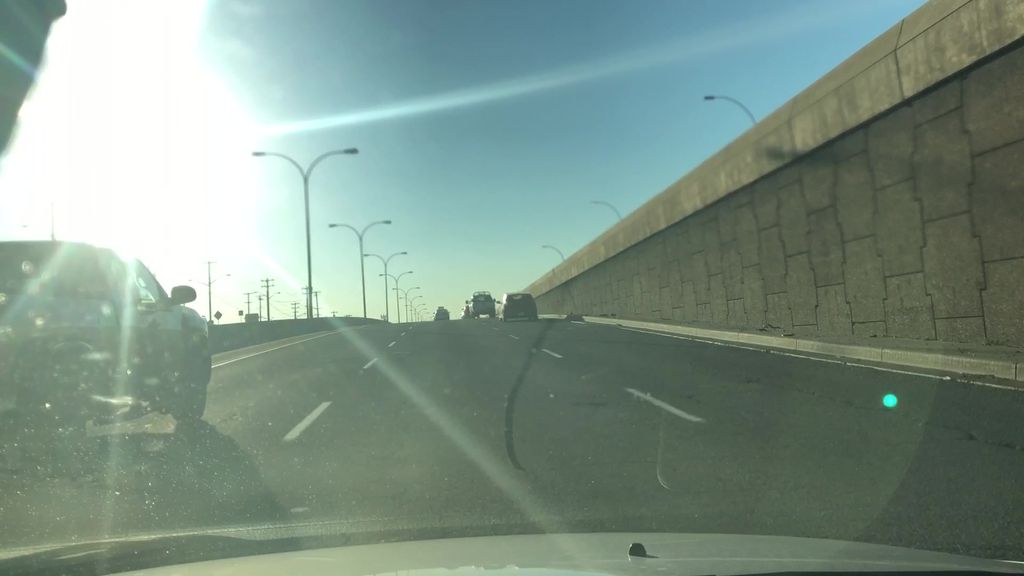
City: edmonton